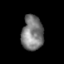
Tissue: skin
Cell type: Epithelial cells
Senescence score: 0.2541
Nuclear area (px): 733
Mean DAPI intensity: 124.476